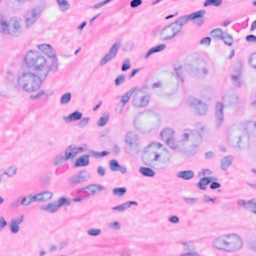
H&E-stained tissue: Breast